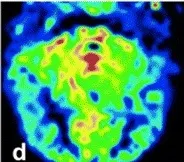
Imaging and Histopatological features of MB2. Perfusion weighted imaging (d) reveals hyperperfusion within the lesion.
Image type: radiology (mri)